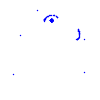
Particle: proton